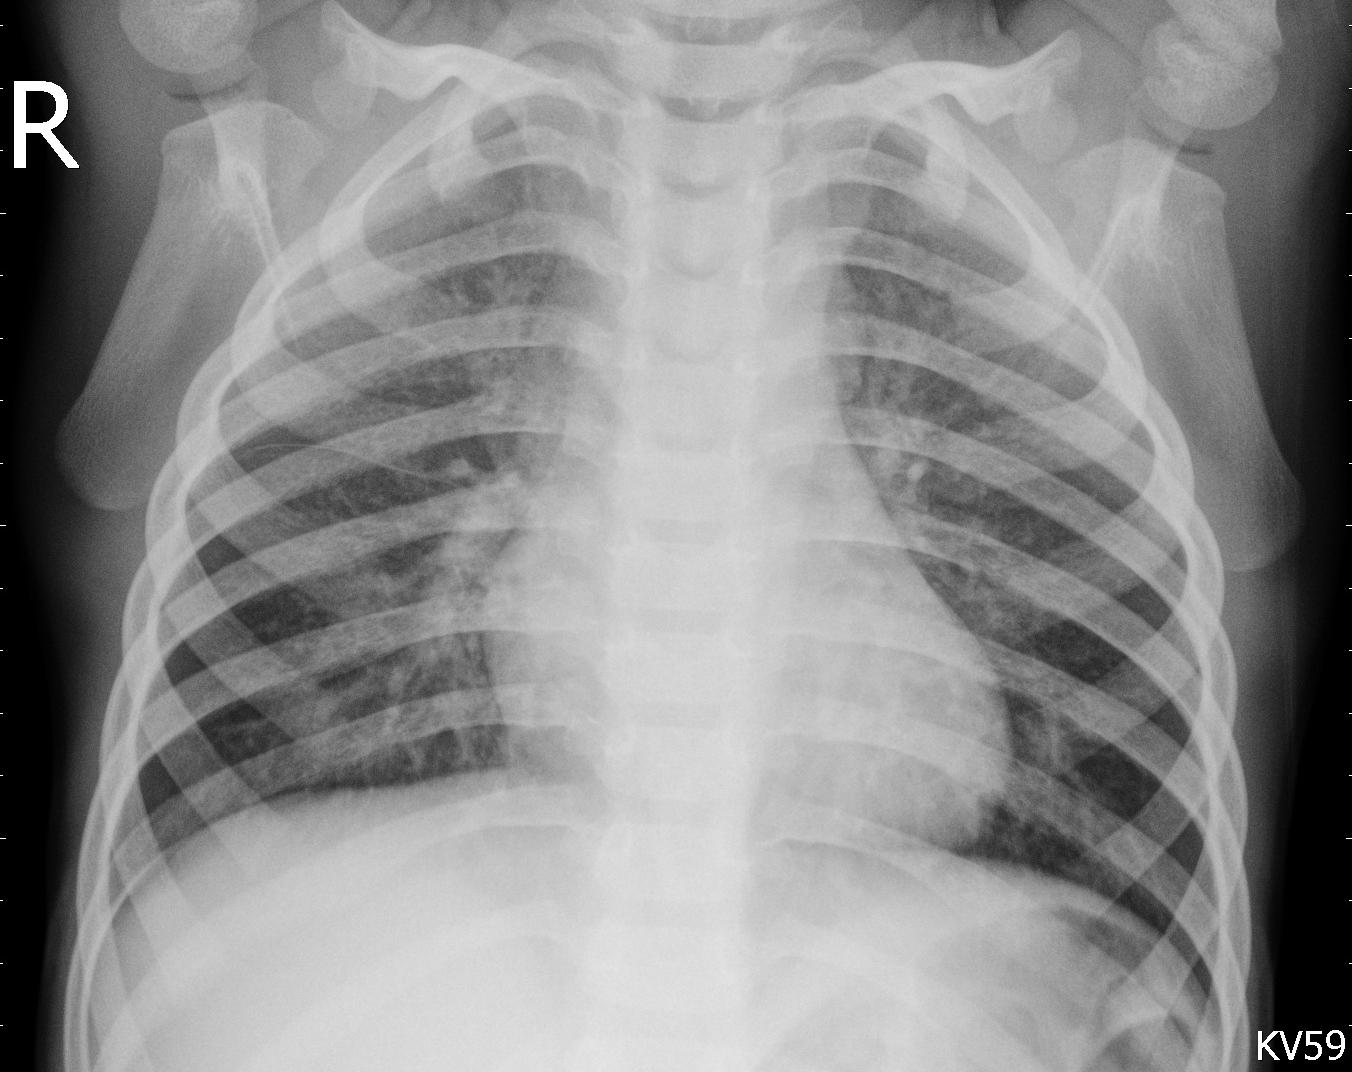
Diagnosis: PNEUMONIA